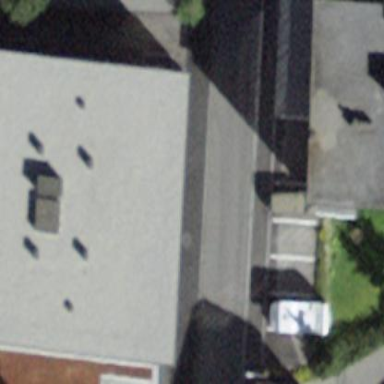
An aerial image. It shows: Flat-roofed building.